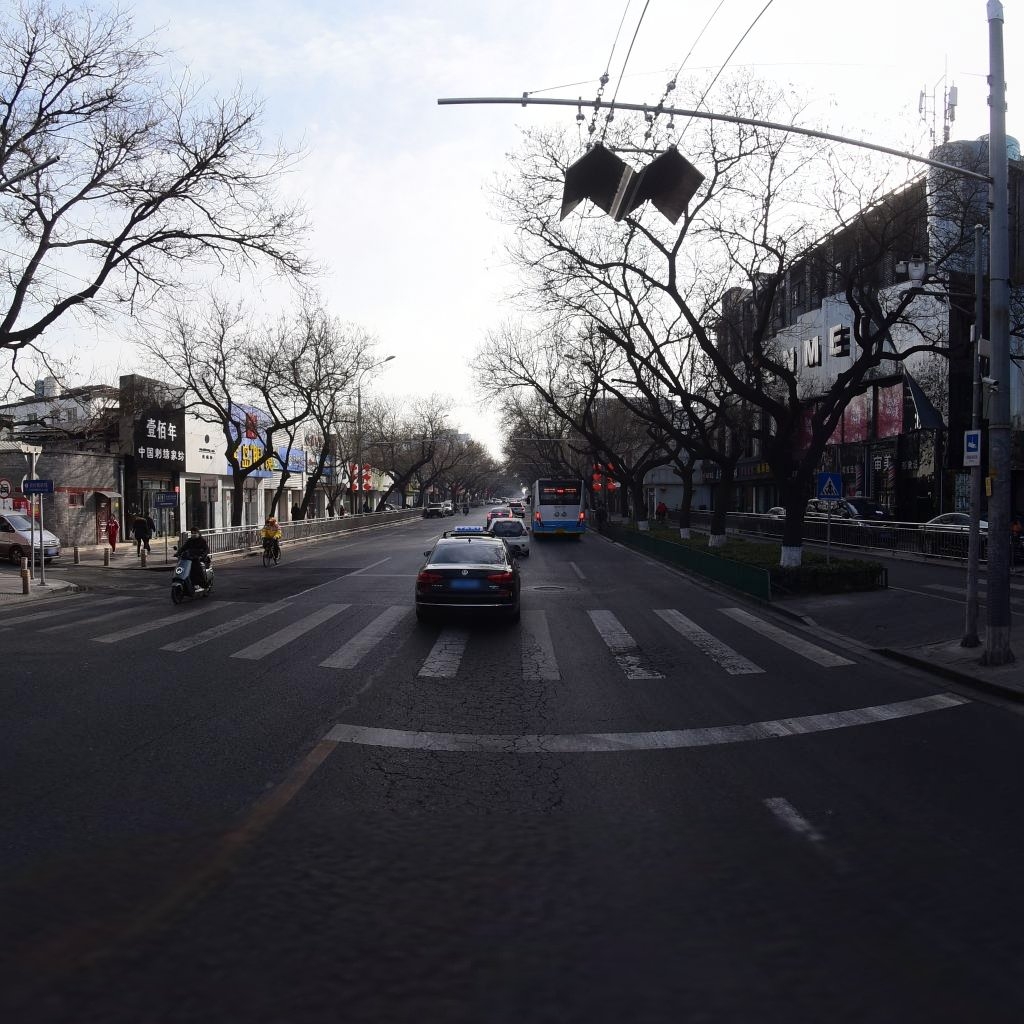
Region: Dongcheng
Road damage annotations: longitudinal crack, alligator crack, manhole cover, alligator crack